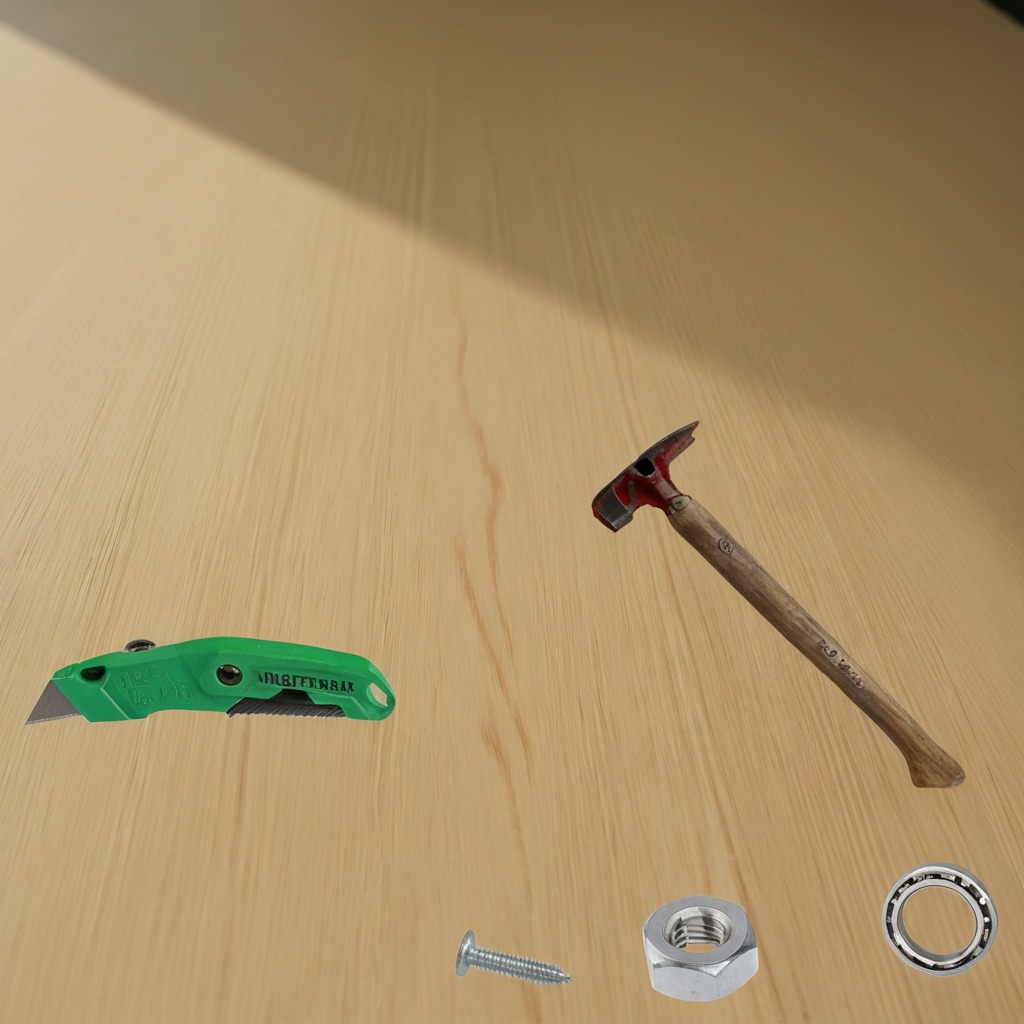
A ball bearing, a utility knife, a machine screw, a hammer, and a metal nut are lying on the plywood surface.